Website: apple
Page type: account-selection
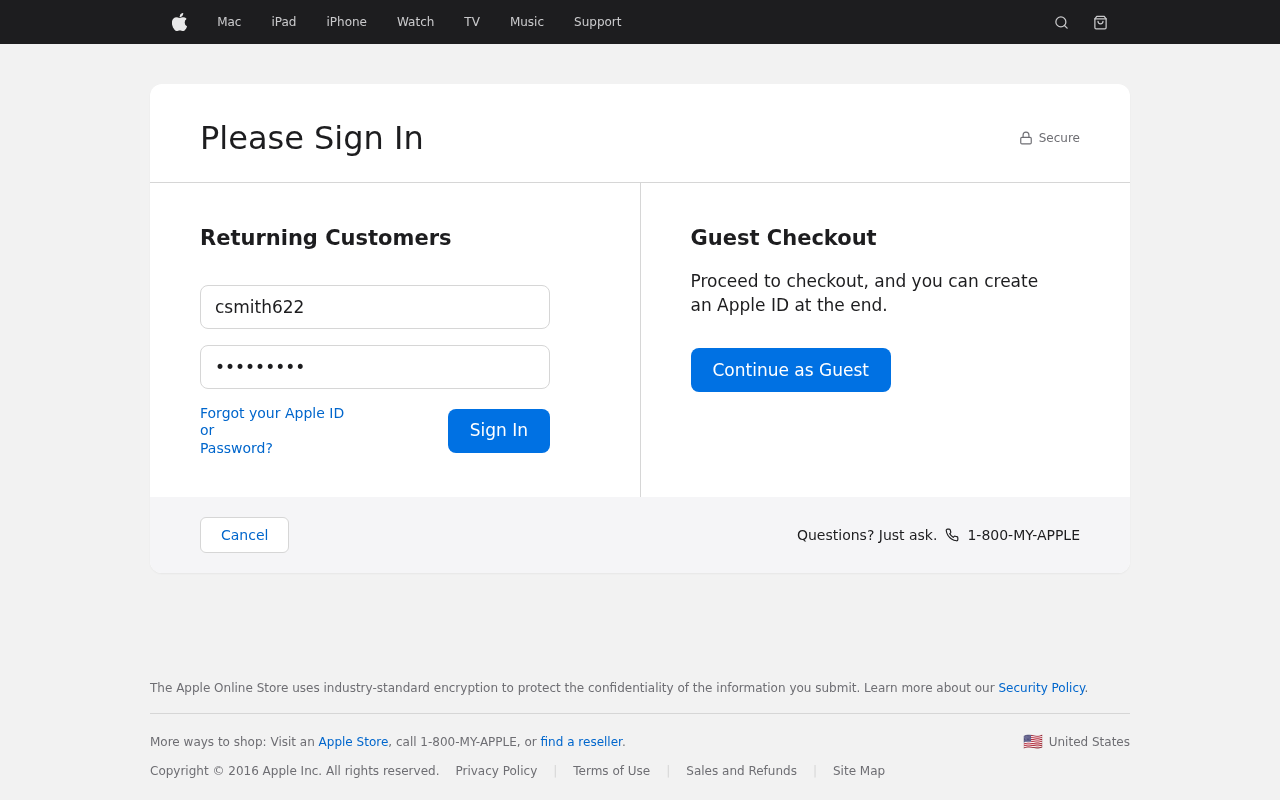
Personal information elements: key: PII_LOGIN_USERNAME
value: csmith622